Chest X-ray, PA view. Patient: 39 years old, sex M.
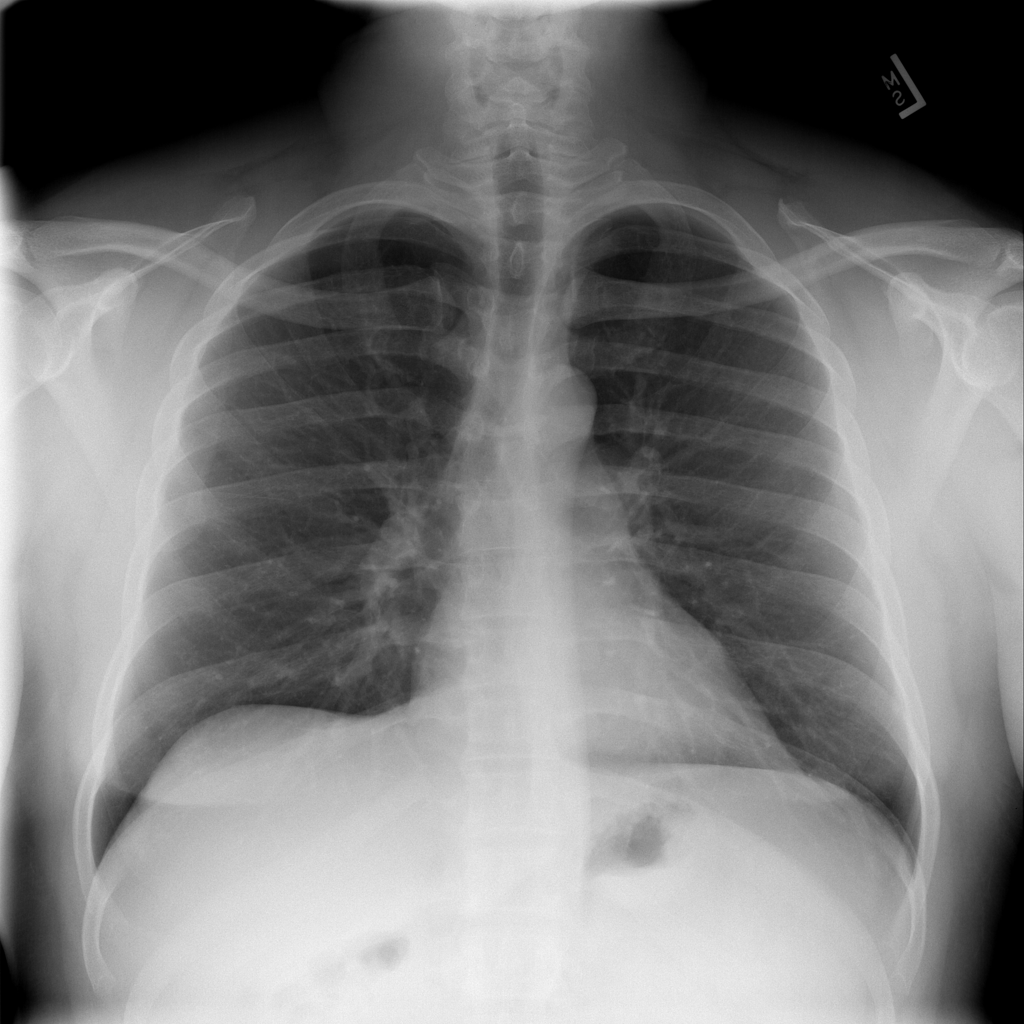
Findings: No Finding